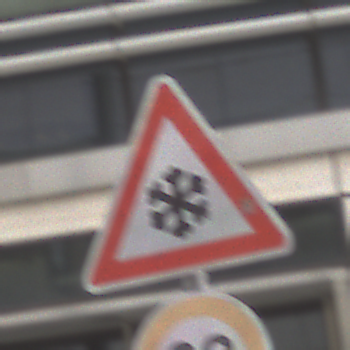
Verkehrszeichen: SchneeOderEisglaette
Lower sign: Geschwindigkeit90
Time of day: Midday
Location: Outdoor (Urban)
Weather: Overcast
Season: NotSpecified
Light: Natural